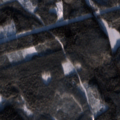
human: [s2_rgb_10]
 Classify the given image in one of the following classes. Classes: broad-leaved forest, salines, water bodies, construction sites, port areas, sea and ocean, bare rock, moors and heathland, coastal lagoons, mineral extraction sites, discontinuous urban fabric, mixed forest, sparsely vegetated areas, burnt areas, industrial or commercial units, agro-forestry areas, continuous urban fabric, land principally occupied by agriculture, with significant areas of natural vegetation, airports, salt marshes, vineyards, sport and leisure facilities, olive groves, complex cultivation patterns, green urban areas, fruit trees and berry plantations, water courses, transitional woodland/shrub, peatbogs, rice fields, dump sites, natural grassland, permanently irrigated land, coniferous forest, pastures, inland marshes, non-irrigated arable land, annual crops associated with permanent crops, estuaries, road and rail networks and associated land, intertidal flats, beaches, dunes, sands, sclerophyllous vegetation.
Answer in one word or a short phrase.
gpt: coniferous forest, transitional woodland/shrub, water bodies